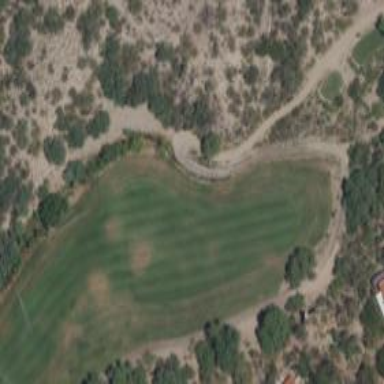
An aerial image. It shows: Path for golf carts.